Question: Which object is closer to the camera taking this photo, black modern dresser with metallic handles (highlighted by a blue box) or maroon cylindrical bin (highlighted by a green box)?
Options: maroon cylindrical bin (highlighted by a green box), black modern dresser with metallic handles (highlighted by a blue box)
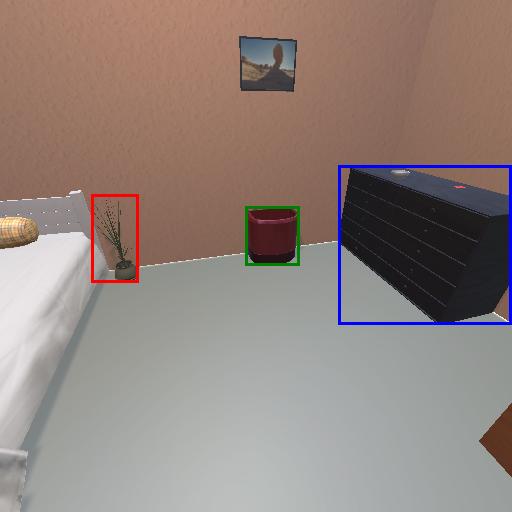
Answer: maroon cylindrical bin (highlighted by a green box)